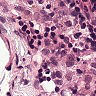
Metastatic tissue present: no